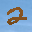
Label: 2